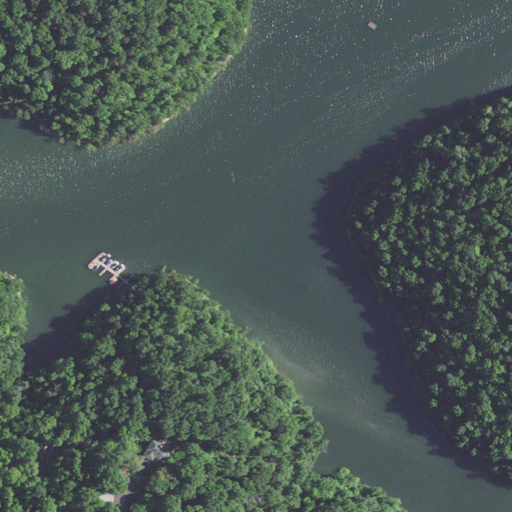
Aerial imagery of valley in Kentucky named Miller Hollow containing open water, deciduous forest, mixed forest, barren land, open development, and evergreen forest